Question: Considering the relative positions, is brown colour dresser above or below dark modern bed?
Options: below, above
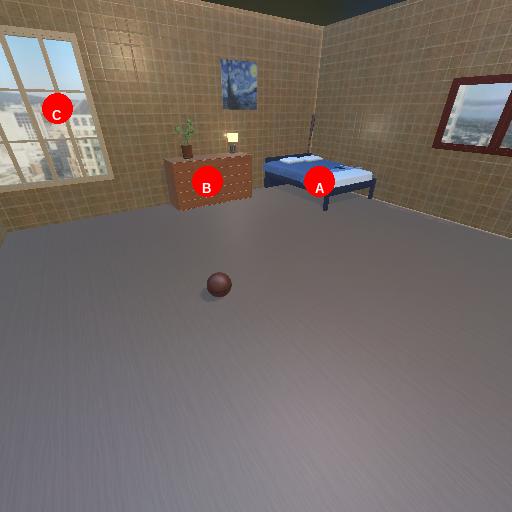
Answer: below